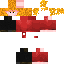
A male human skin with medium skin, wearing blonde long hair dressed in a red tshirt and red pants, featuring a closed mouth.